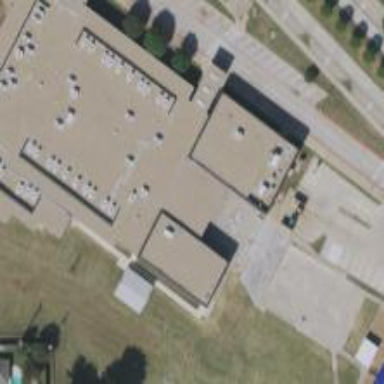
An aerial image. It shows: School building.